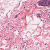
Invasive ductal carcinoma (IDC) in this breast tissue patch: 0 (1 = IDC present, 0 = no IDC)